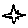
Label: star